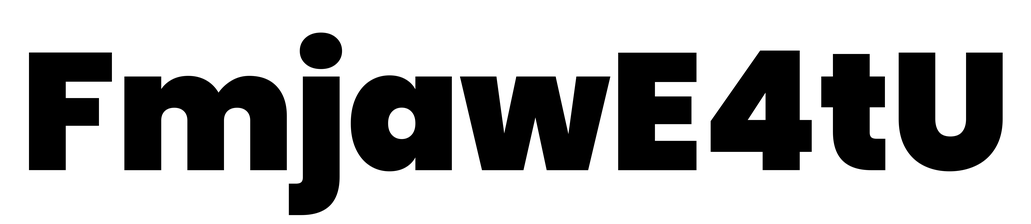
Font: Poppins-Black